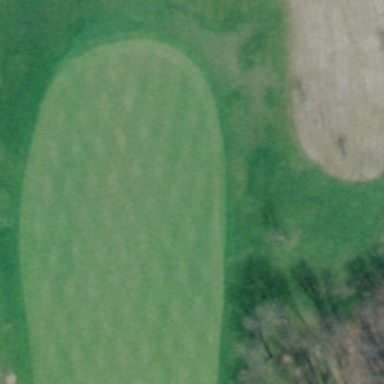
This is a part of a golf course with green turfs and some trees .